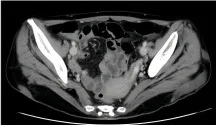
CT Soft tissue nodule of left buttock. (C), after six cycles of immunotherapy, size of soft tissue nodules:1.6x5.8cm.
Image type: radiology (ct)